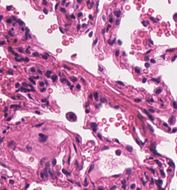
Tumor epithelial tissue: no
Tumor-associated stroma tissue: no
Normal tissue: yes